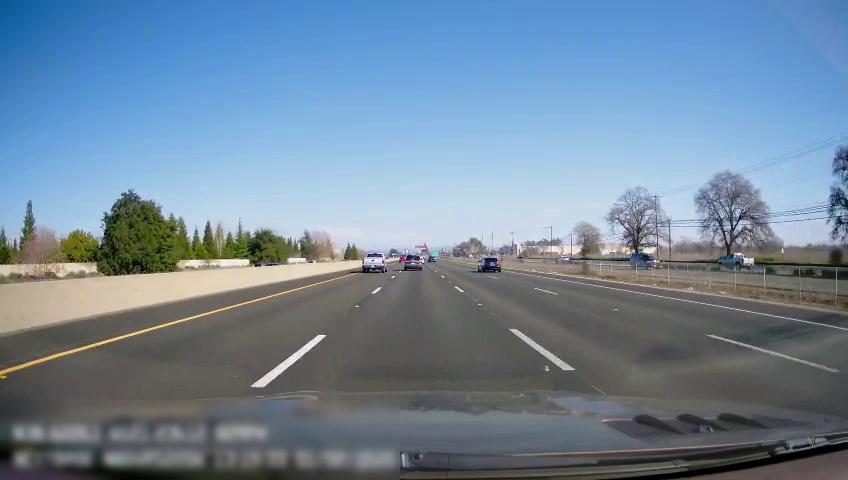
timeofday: Day
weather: Sunny
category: Drivable Space
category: Vehicles | SUV
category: Vehicles | Truck
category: Vehicles | Car
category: Vehicles | Truck
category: Vehicles | SUV
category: Lanes | Current Lane
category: Lanes | Current Lane
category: Lanes | Current Lane
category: Lanes | Alternate Lane
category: Lanes | Alternate Lane
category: Lanes | Alternate Lane